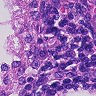
Metastatic tissue present: no